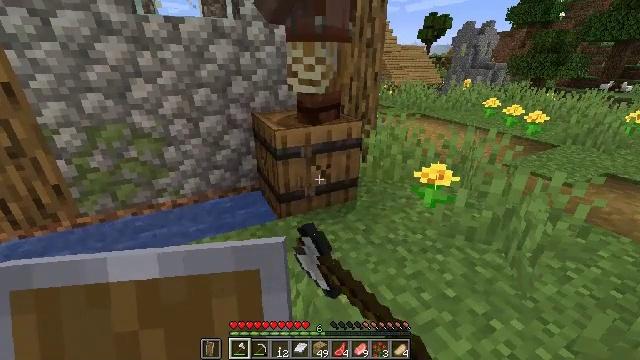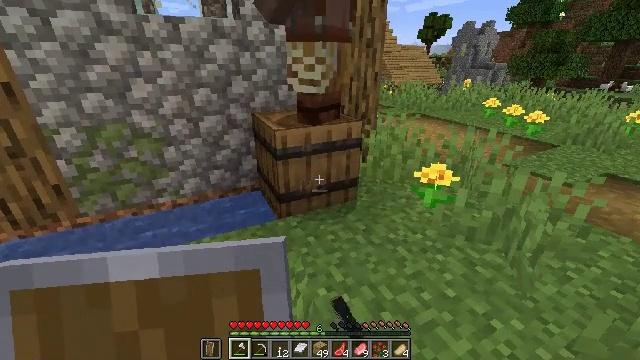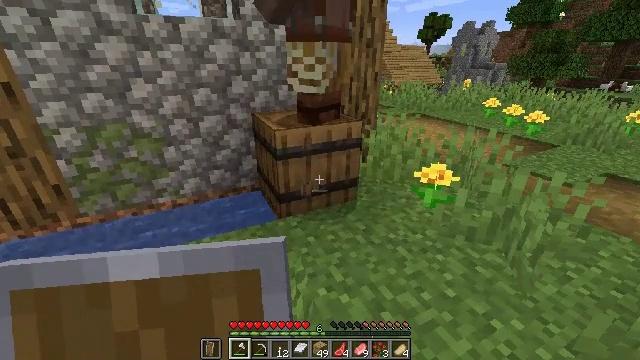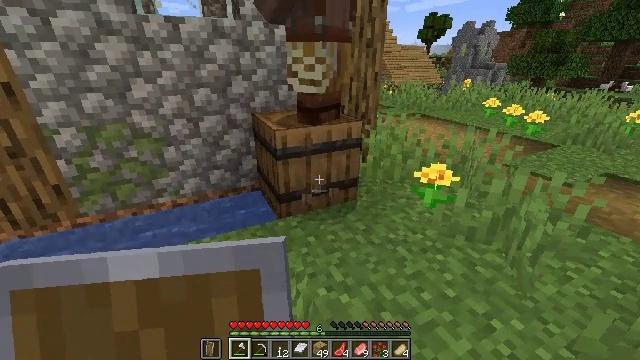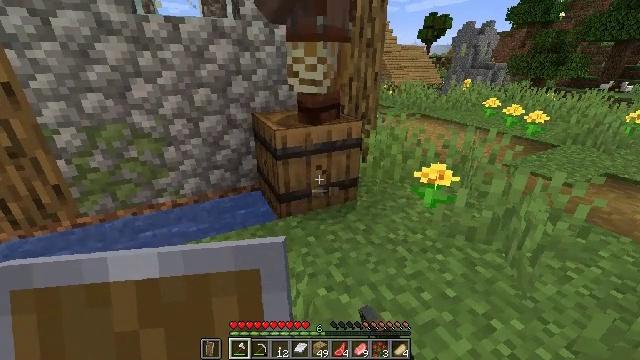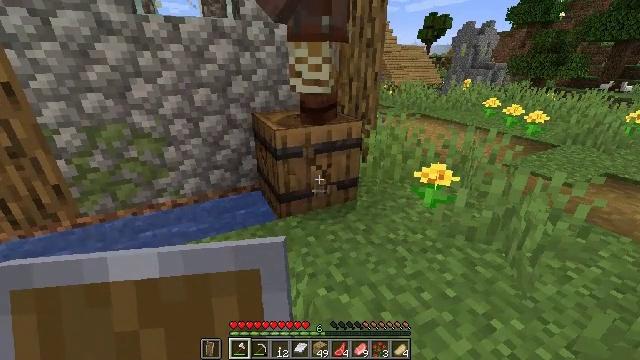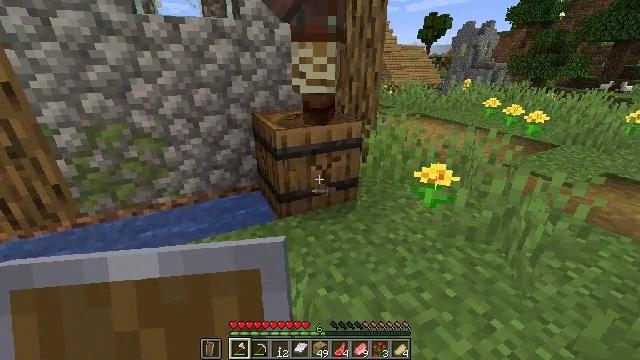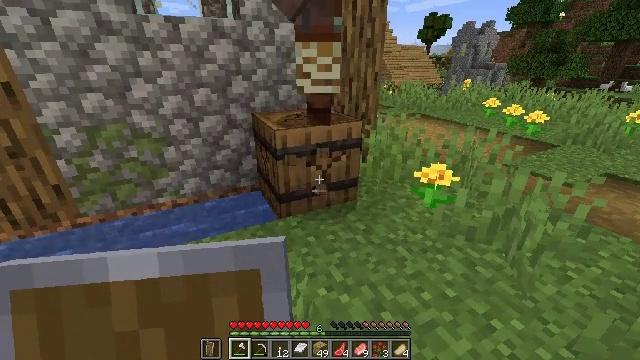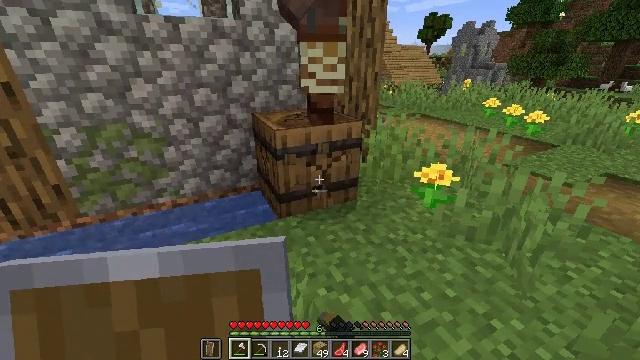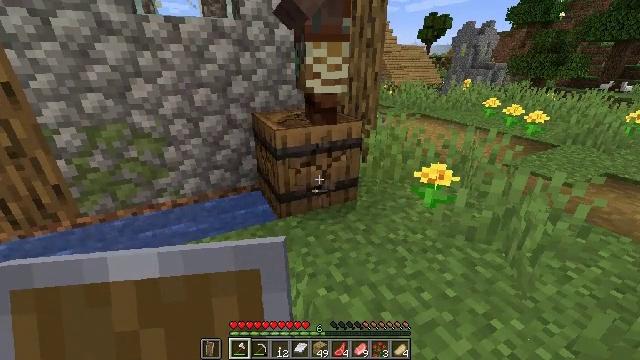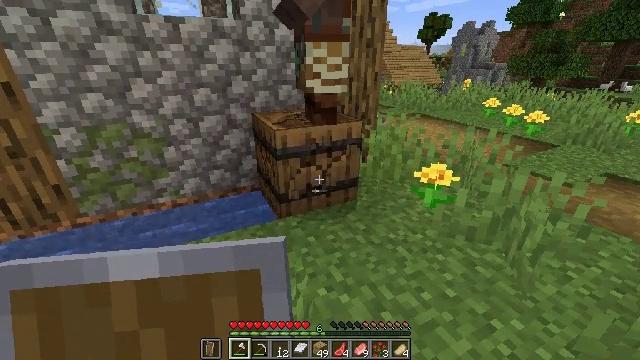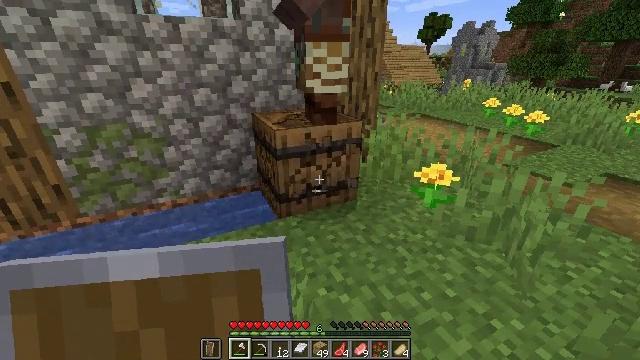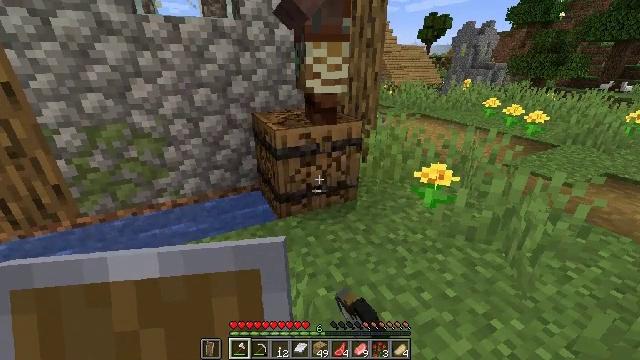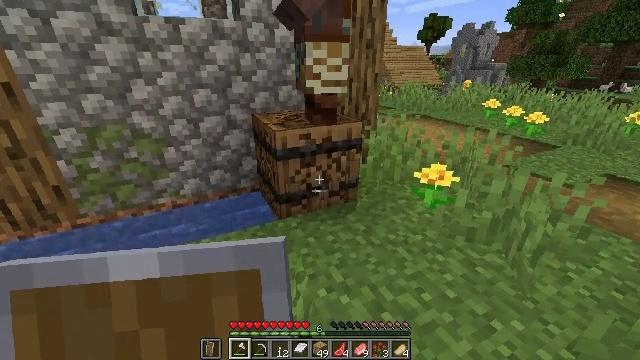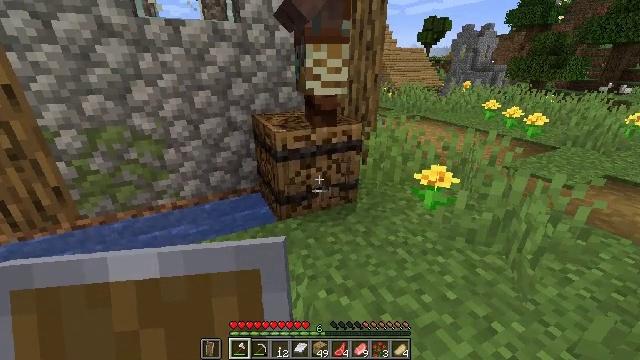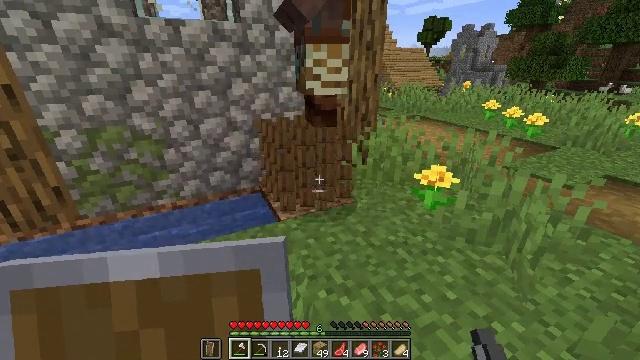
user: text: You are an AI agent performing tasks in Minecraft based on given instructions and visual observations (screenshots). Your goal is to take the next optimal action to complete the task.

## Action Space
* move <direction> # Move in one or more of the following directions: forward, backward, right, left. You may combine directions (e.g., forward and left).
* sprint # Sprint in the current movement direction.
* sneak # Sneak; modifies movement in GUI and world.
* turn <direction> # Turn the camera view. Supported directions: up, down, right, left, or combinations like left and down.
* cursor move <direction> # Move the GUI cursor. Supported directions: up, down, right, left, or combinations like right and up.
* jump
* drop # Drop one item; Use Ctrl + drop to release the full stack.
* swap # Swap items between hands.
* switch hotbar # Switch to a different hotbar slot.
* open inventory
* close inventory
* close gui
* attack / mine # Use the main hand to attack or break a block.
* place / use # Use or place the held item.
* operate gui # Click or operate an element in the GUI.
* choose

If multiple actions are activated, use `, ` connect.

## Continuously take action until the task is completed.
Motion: motion action
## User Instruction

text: Retrieve the barrel for inventory use.
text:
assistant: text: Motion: no_op
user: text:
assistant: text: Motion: no_op
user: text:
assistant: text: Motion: attack / mine
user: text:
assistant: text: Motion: attack / mine
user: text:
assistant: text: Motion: attack / mine
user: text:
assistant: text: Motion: attack / mine
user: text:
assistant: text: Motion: attack / mine
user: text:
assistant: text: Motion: attack / mine
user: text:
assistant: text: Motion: attack / mine
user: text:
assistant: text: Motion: attack / mine
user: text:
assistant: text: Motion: attack / mine
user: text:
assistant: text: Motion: attack / mine
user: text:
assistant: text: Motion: attack / mine
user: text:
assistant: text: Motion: attack / mine
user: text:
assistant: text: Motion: attack / mine
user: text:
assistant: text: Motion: attack / mine
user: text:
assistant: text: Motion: attack / mine
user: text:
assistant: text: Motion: attack / mine
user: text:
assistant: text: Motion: attack / mine
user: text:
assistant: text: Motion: attack / mine